Field crop: maize
Growth stage: 2
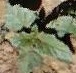
Species: datura